Question: I am trying to style a FlowDocument to make it behave the same way as when entering text in MS Word. Right now, I am stuck with paragraph margins within a listitem. I have made it look just about the way I want to:

using this XAML:
'''
<FlowDocument xmlns="http://schemas.microsoft.com/winfx/2006/xaml/presentation" xmlns:x="http://schemas.microsoft.com/winfx/2006/xaml">
<FlowDocument.Resources>
<Style TargetType="Paragraph">
<Setter Property="Margin" Value="0,0,0,20" />
<Style.Triggers>
<DataTrigger Binding="{Binding Margin, RelativeSource={RelativeSource FindAncestor, AncestorType={x:Type ListItem}, AncestorLevel=1}}" Value="0">
<Setter Property="Margin" Value="5" />
</DataTrigger>
</Style.Triggers>
</Style>
<Style TargetType="{x:Type List}">
<Setter Property="Margin" Value="5" />
</Style>
</FlowDocument.Resources>
<List>
<ListItem>
<Paragraph>Bullet1</Paragraph>
</ListItem>
<ListItem>
<Paragraph>Bullet2</Paragraph>
<List>
<ListItem>
<Paragraph>Bullet2.1</Paragraph>
<List>
<ListItem>
<Paragraph>Punkt 2.1.1</Paragraph>
</ListItem>
</List>
</ListItem>
</List>
</ListItem>
</List>
<Paragraph>Regular paragraph 1</Paragraph>
<Paragraph>Regular paragraph 2</Paragraph>
</FlowDocument>
'''
My problem now is that I also need to be able to convert the FlowDocument to RTF and make it look good. When converting to RTF, it seems like the the style triggers are ignored.
I use this method to convert to RTF:
<URL>
My question is:
Is there any other way to set different margins for a regular paragraph and a paragraph that is child of a listitem? I need to solve this using general styles, and NOT by setting the Style or Margin attribute directly on the paragraphs.
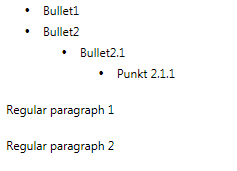
Answer: I found I way to do this myself.
Here is the updated FlowDocument.Resources section:
'''
<Style TargetType="Paragraph">
<Setter Property="Margin" Value="0,0,0,20" />
</Style>
<Style TargetType="ListItem">
<Style.Resources>
<Style TargetType="Paragraph">
<Setter Property="Margin" Value="0,0,0,5" />
</Style>
</Style.Resources>
</Style>
<Style TargetType="{x:Type List}">
<Setter Property="Margin" Value="5" />
</Style>
'''
This is exactly what I wanted to do in the first place. Paragraphs inside a ListItem are now styled differently from regular paragraphs in the FlowDocument.